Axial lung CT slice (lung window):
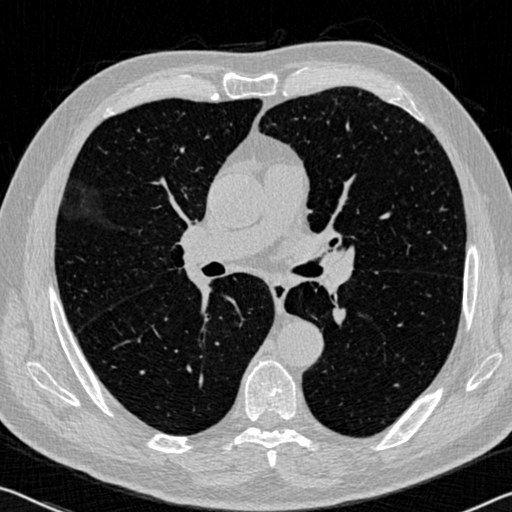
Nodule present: no